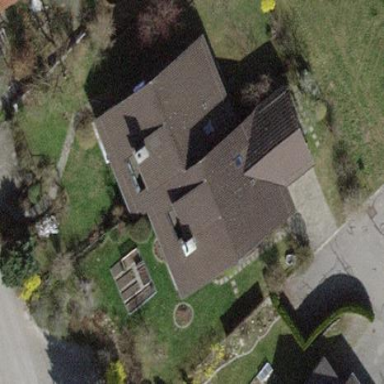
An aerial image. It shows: Building with tile roof.